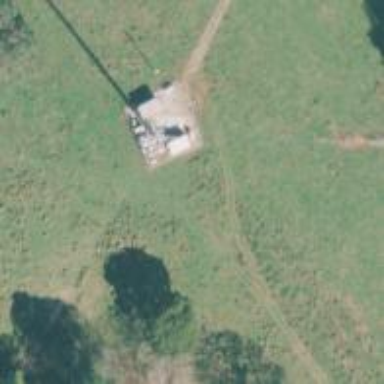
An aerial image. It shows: Communication mast tower.